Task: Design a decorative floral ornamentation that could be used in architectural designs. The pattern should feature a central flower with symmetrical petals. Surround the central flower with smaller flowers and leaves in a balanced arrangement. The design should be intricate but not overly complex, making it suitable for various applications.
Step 1316:
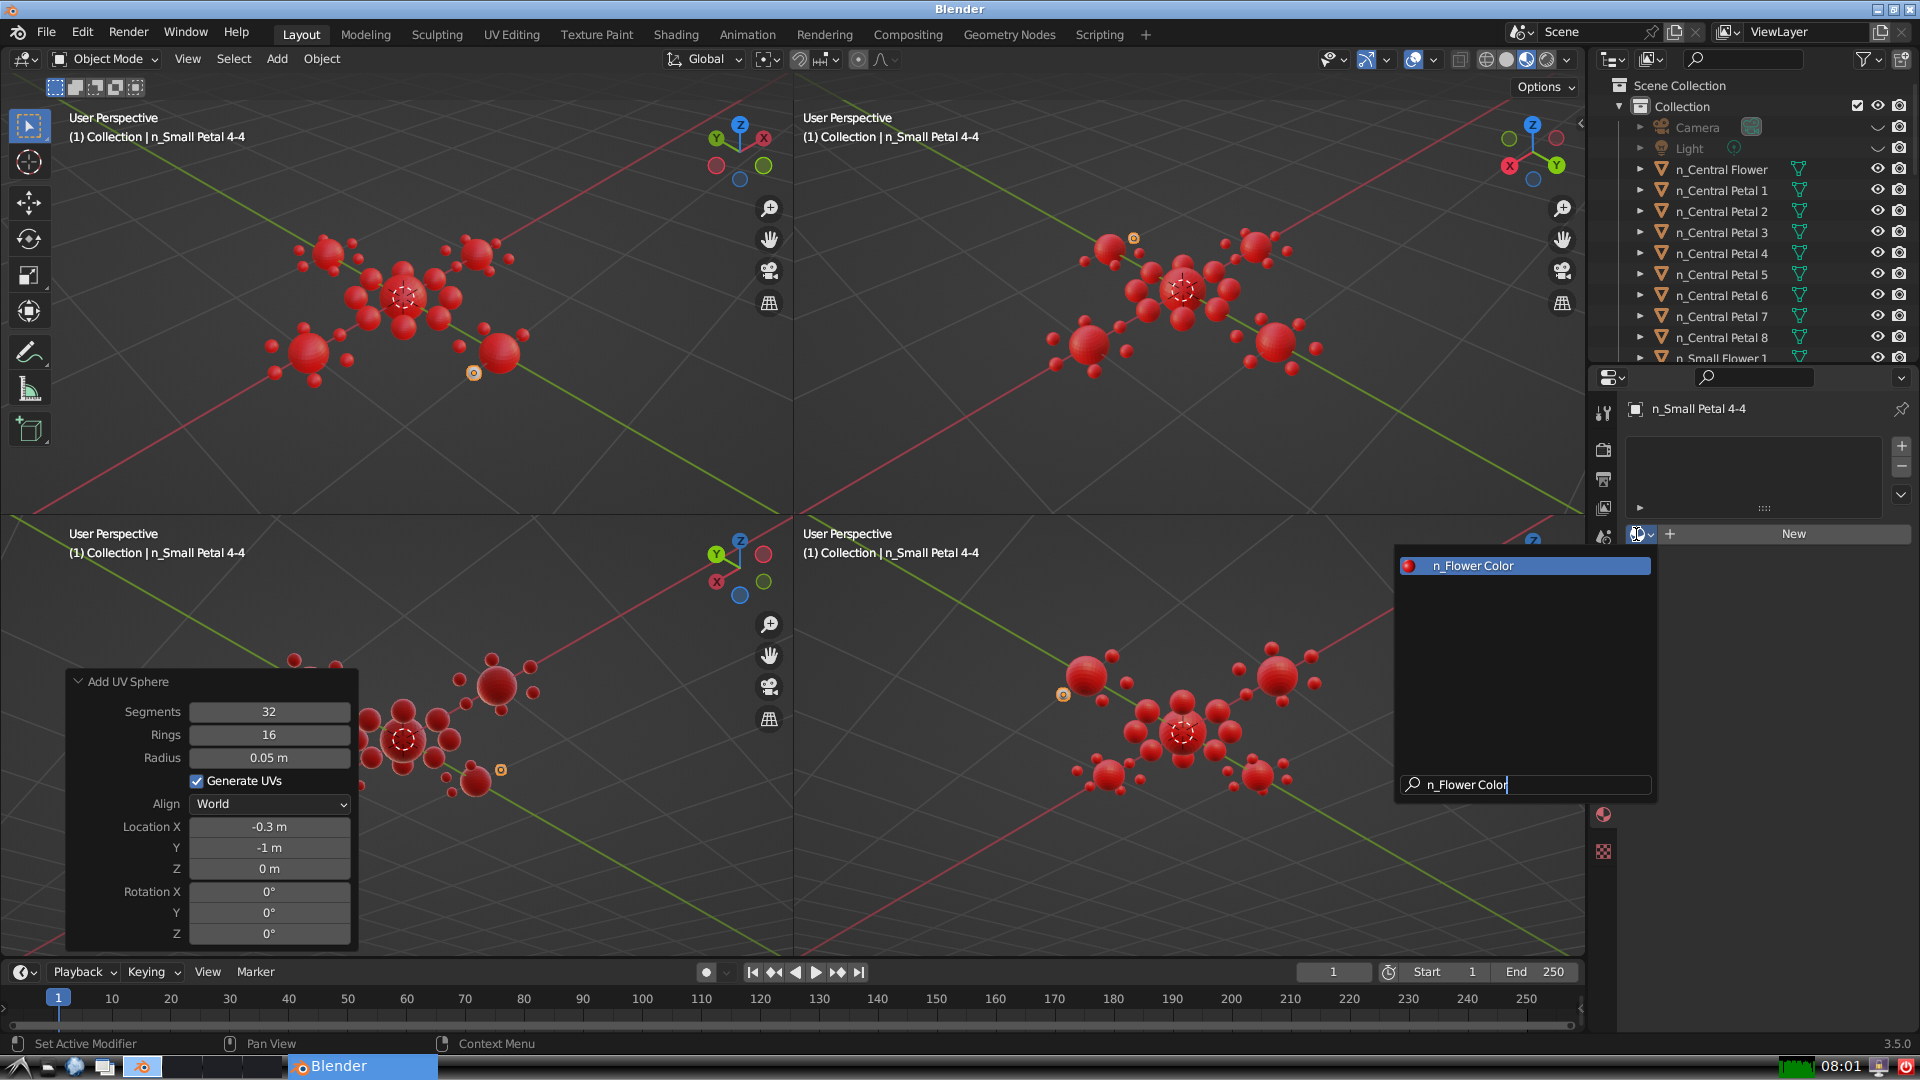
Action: {"key_press": ['Return']}